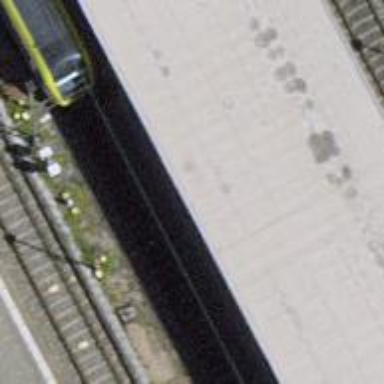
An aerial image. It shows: Public transport stop position along the railway.